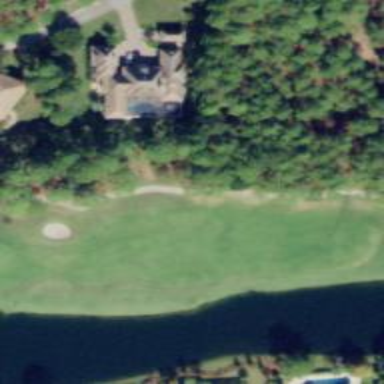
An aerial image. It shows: View of golf hole.